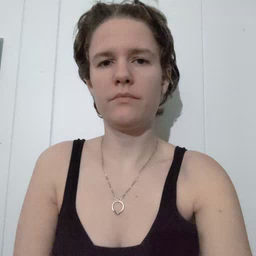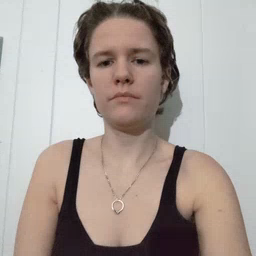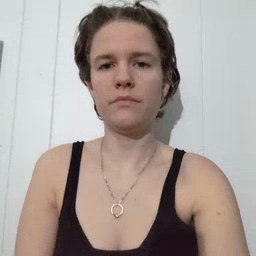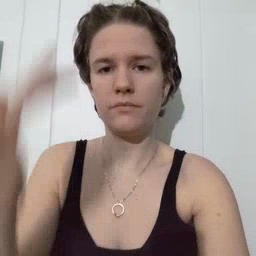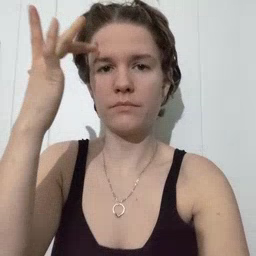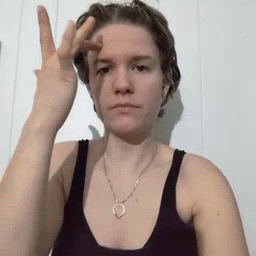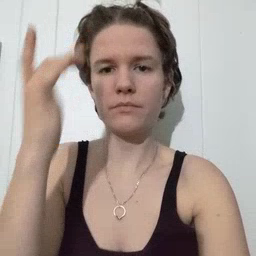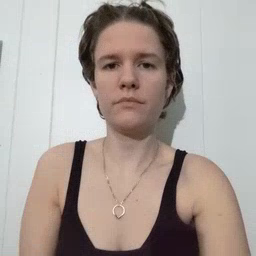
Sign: sick